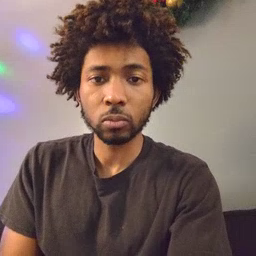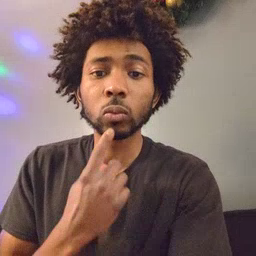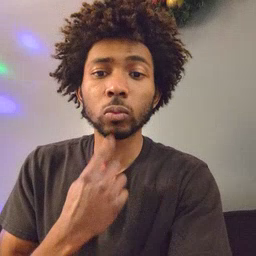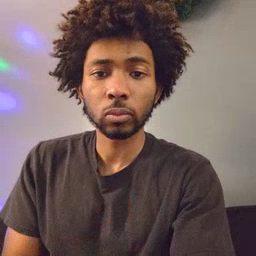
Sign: red